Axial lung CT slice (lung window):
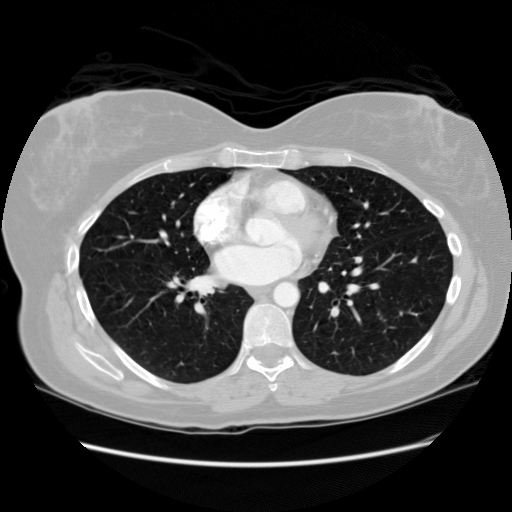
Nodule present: no